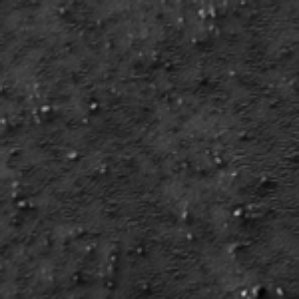
Label: frost